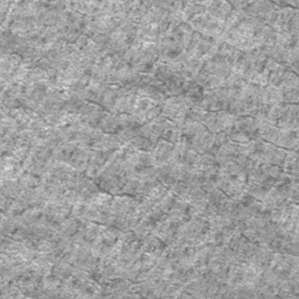
Label: frost